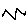
Label: zigzag